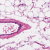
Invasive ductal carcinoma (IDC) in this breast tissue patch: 0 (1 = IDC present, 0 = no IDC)